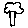
Label: tree